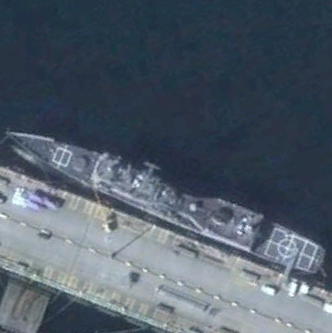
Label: Ticonderoga-class_cruiser